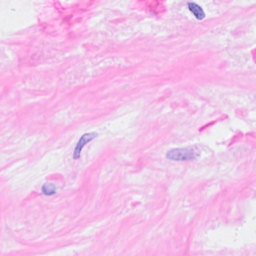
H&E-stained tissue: Breast